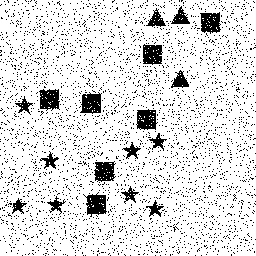
Squares: 7
Triangles: 3
Stars: 8
Total shapes: 18